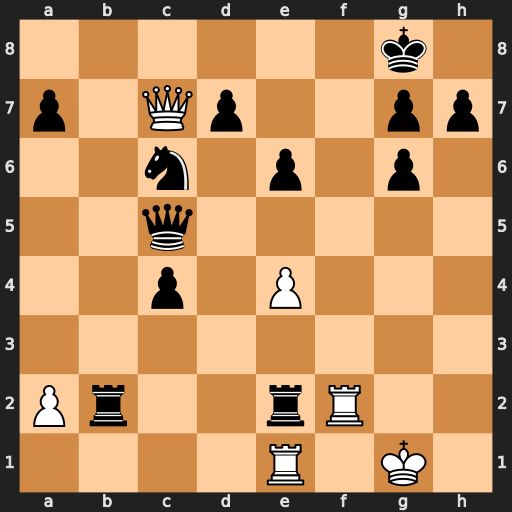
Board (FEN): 6k1/p1Qp2pp/2n1p1p1/2q5/2p1P3/8/Pr2rR2/4R1K1
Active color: w
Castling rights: -
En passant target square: -
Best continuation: Qc8+ Nd8 Qxd8+ Qf8 Rxf8#